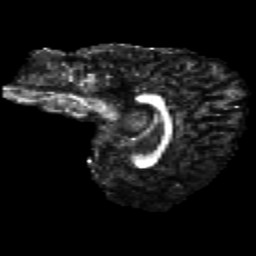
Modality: FA
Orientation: sagittal
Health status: healthy
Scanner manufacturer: philips
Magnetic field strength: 3 T
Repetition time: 9.75 s
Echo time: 0.092 s